【题型】选择题　【知识点】函数　【难度】easy
如图所示，太极图是由黑白两个鱼纹组成的图形图案，充分体现了相互转化、对称统一的形式美、和谐美.定义：能够将圆$O$的周长和面积同时等分成两部分的函数称为圆$O$的一个“太极函数”，则下列说法错误的是（ ）

\vspace{0.5em}
\noindent A. 对于任意一个圆，其“太极函数”有无数个
\noindent B. 函数$f(x)=\tan x$可以是某个圆的“太极函数”
\noindent C. 函数$f(x)=x^{\frac{1}{3}}$可以是某个圆的“太极函数”
\noindent D. $y=f(x)$是“太极函数”的充要条件为“$y=f(x)$的图象是中心对称图形”
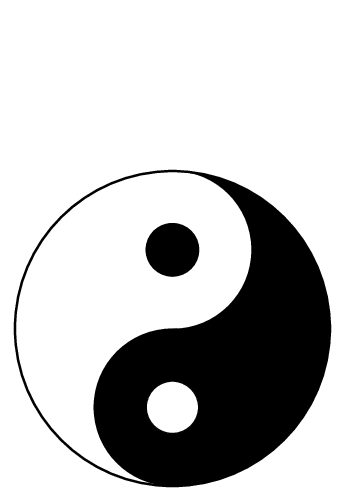
【解答】
\raggedright
\noindent 【答案】D
\noindent 【分析】利用给定定义结合三角函数和幂函数的奇偶性逐个分析求解即可.
\noindent 【详解】任意一个圆$O$是关于圆心的中心对称图形，其“太极函数”有无数个，故A正确；
函数$f(x)=\tan x$，$f(x)=x^{\frac{1}{3}}$是奇函数，其图象关于原点对称，将圆的圆心放在坐标原点上，则
$f(x)=\tan x$，$f(x)=x^{\frac{1}{3}}$是该圆的“太极函数”，故B，C正确；
函数$y=f(x)$的图象是中心对称图形，则$y=f(x)$是“太极函数”，

但函数$y=f(x)$是“太极函数”时，图象不一定是中心对称图形，如图，故D错误.
故选：D.
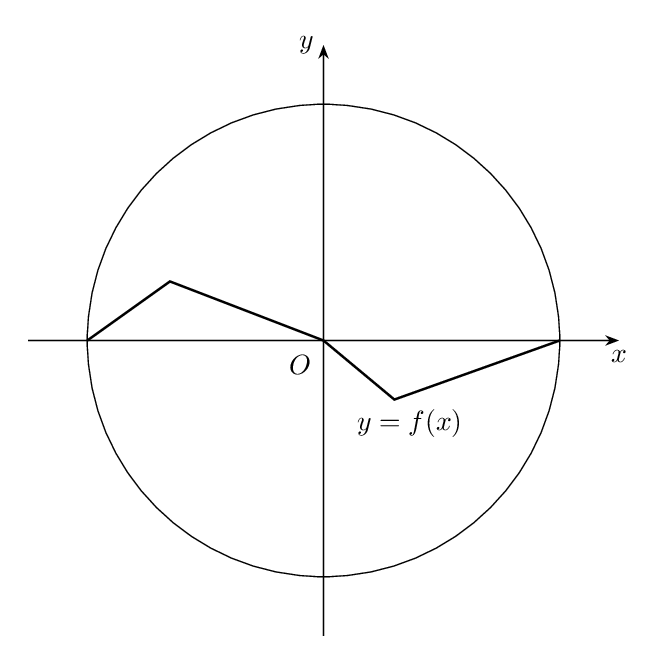